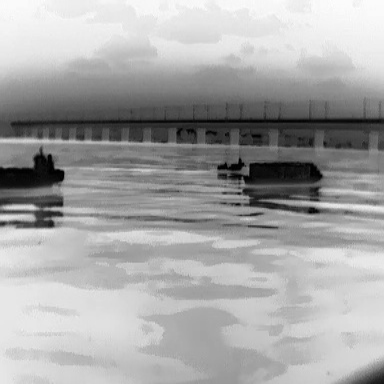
There are three objects shown in the infrared image, including a liner, a warship, and a fishing_boat.